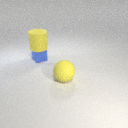
large yellow rubber cylinder above small blue metal cube